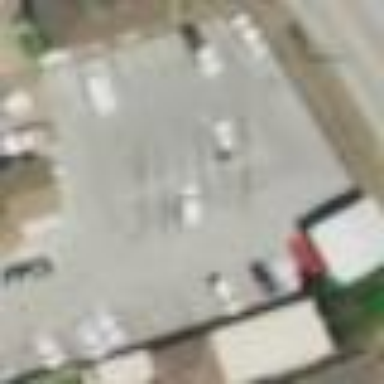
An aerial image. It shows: Parking area with surface.